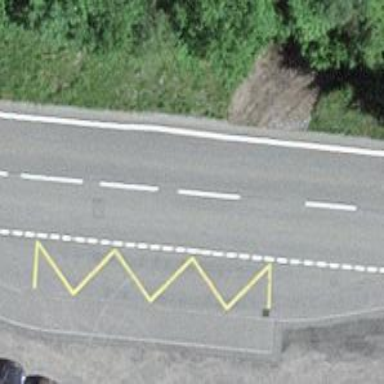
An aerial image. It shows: Bus stop with stop position for public transport.